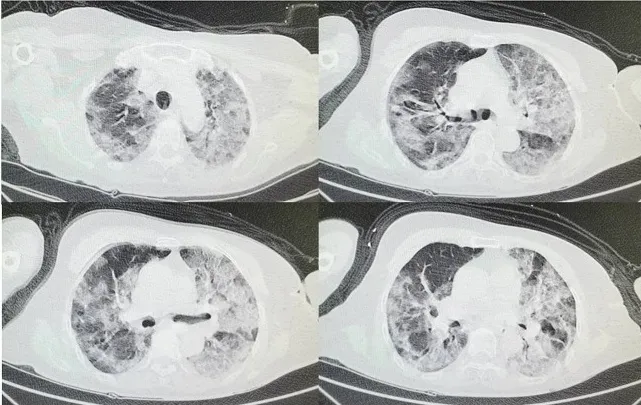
On February 5th at admission chest CT shows bilateral interstitial ground glass-like shadows and multiple consolidations.
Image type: radiology (ct)